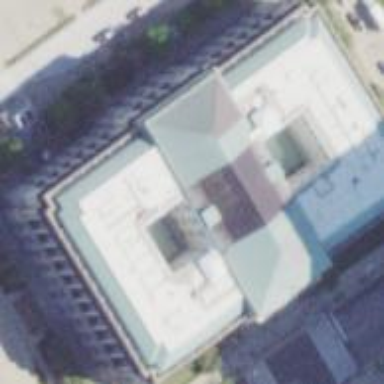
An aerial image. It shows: Town hall building.